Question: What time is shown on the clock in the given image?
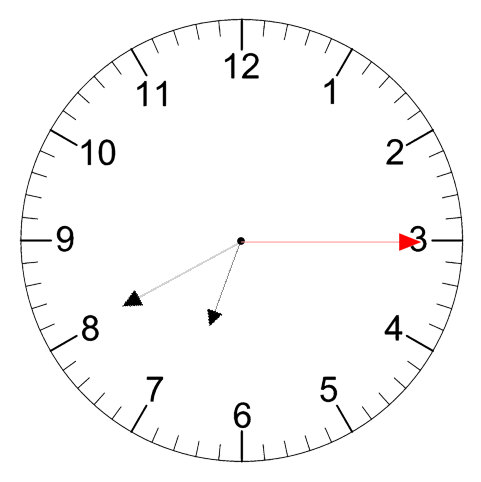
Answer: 06:40:15